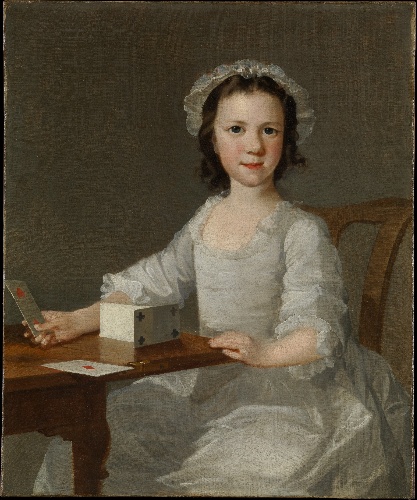
Title: Girl Building a House of Cards
Artist: Thomas Frye
Artist bio: Irish, Edenderry 1710/11–1762 London
Date: mid-18th century
Object type: Painting
Classification: Paintings
Medium: Oil on canvas
Dimensions: 30 1/8 x 25 1/4 in. (76.5 x 64.1 cm)
Department: European Paintings
Credit line: Marquand Collection, Gift of Henry G. Marquand, 1890
Accession year: 1891
Repository: Metropolitan Museum of Art, New York, NY
Tags: Girls|Portraits|Playing Cards